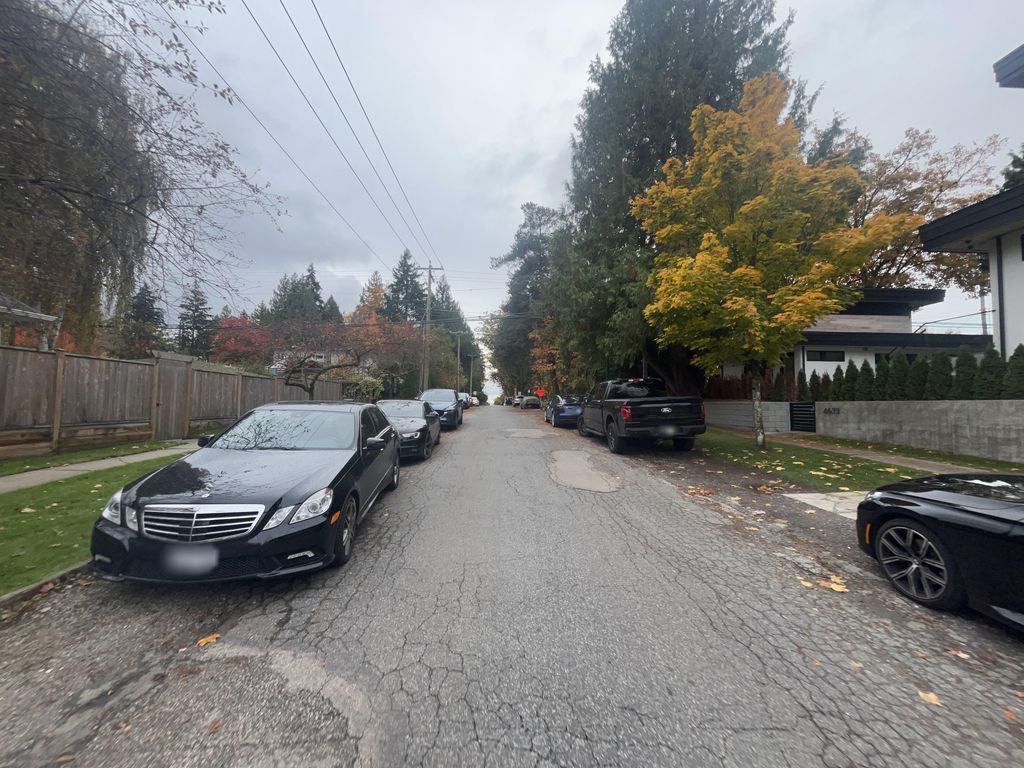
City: vancouver